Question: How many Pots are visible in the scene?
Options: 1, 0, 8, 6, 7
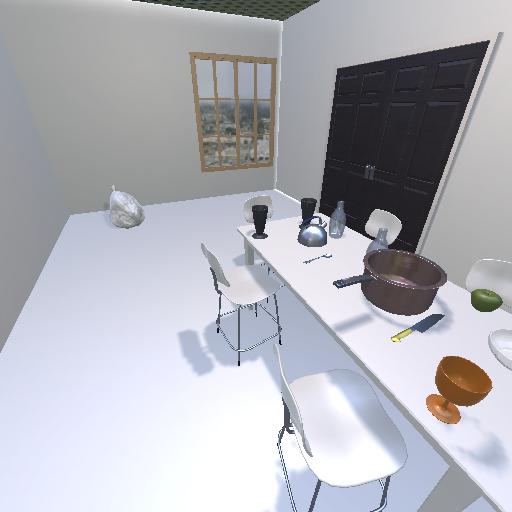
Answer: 1